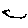
Label: bird